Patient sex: F
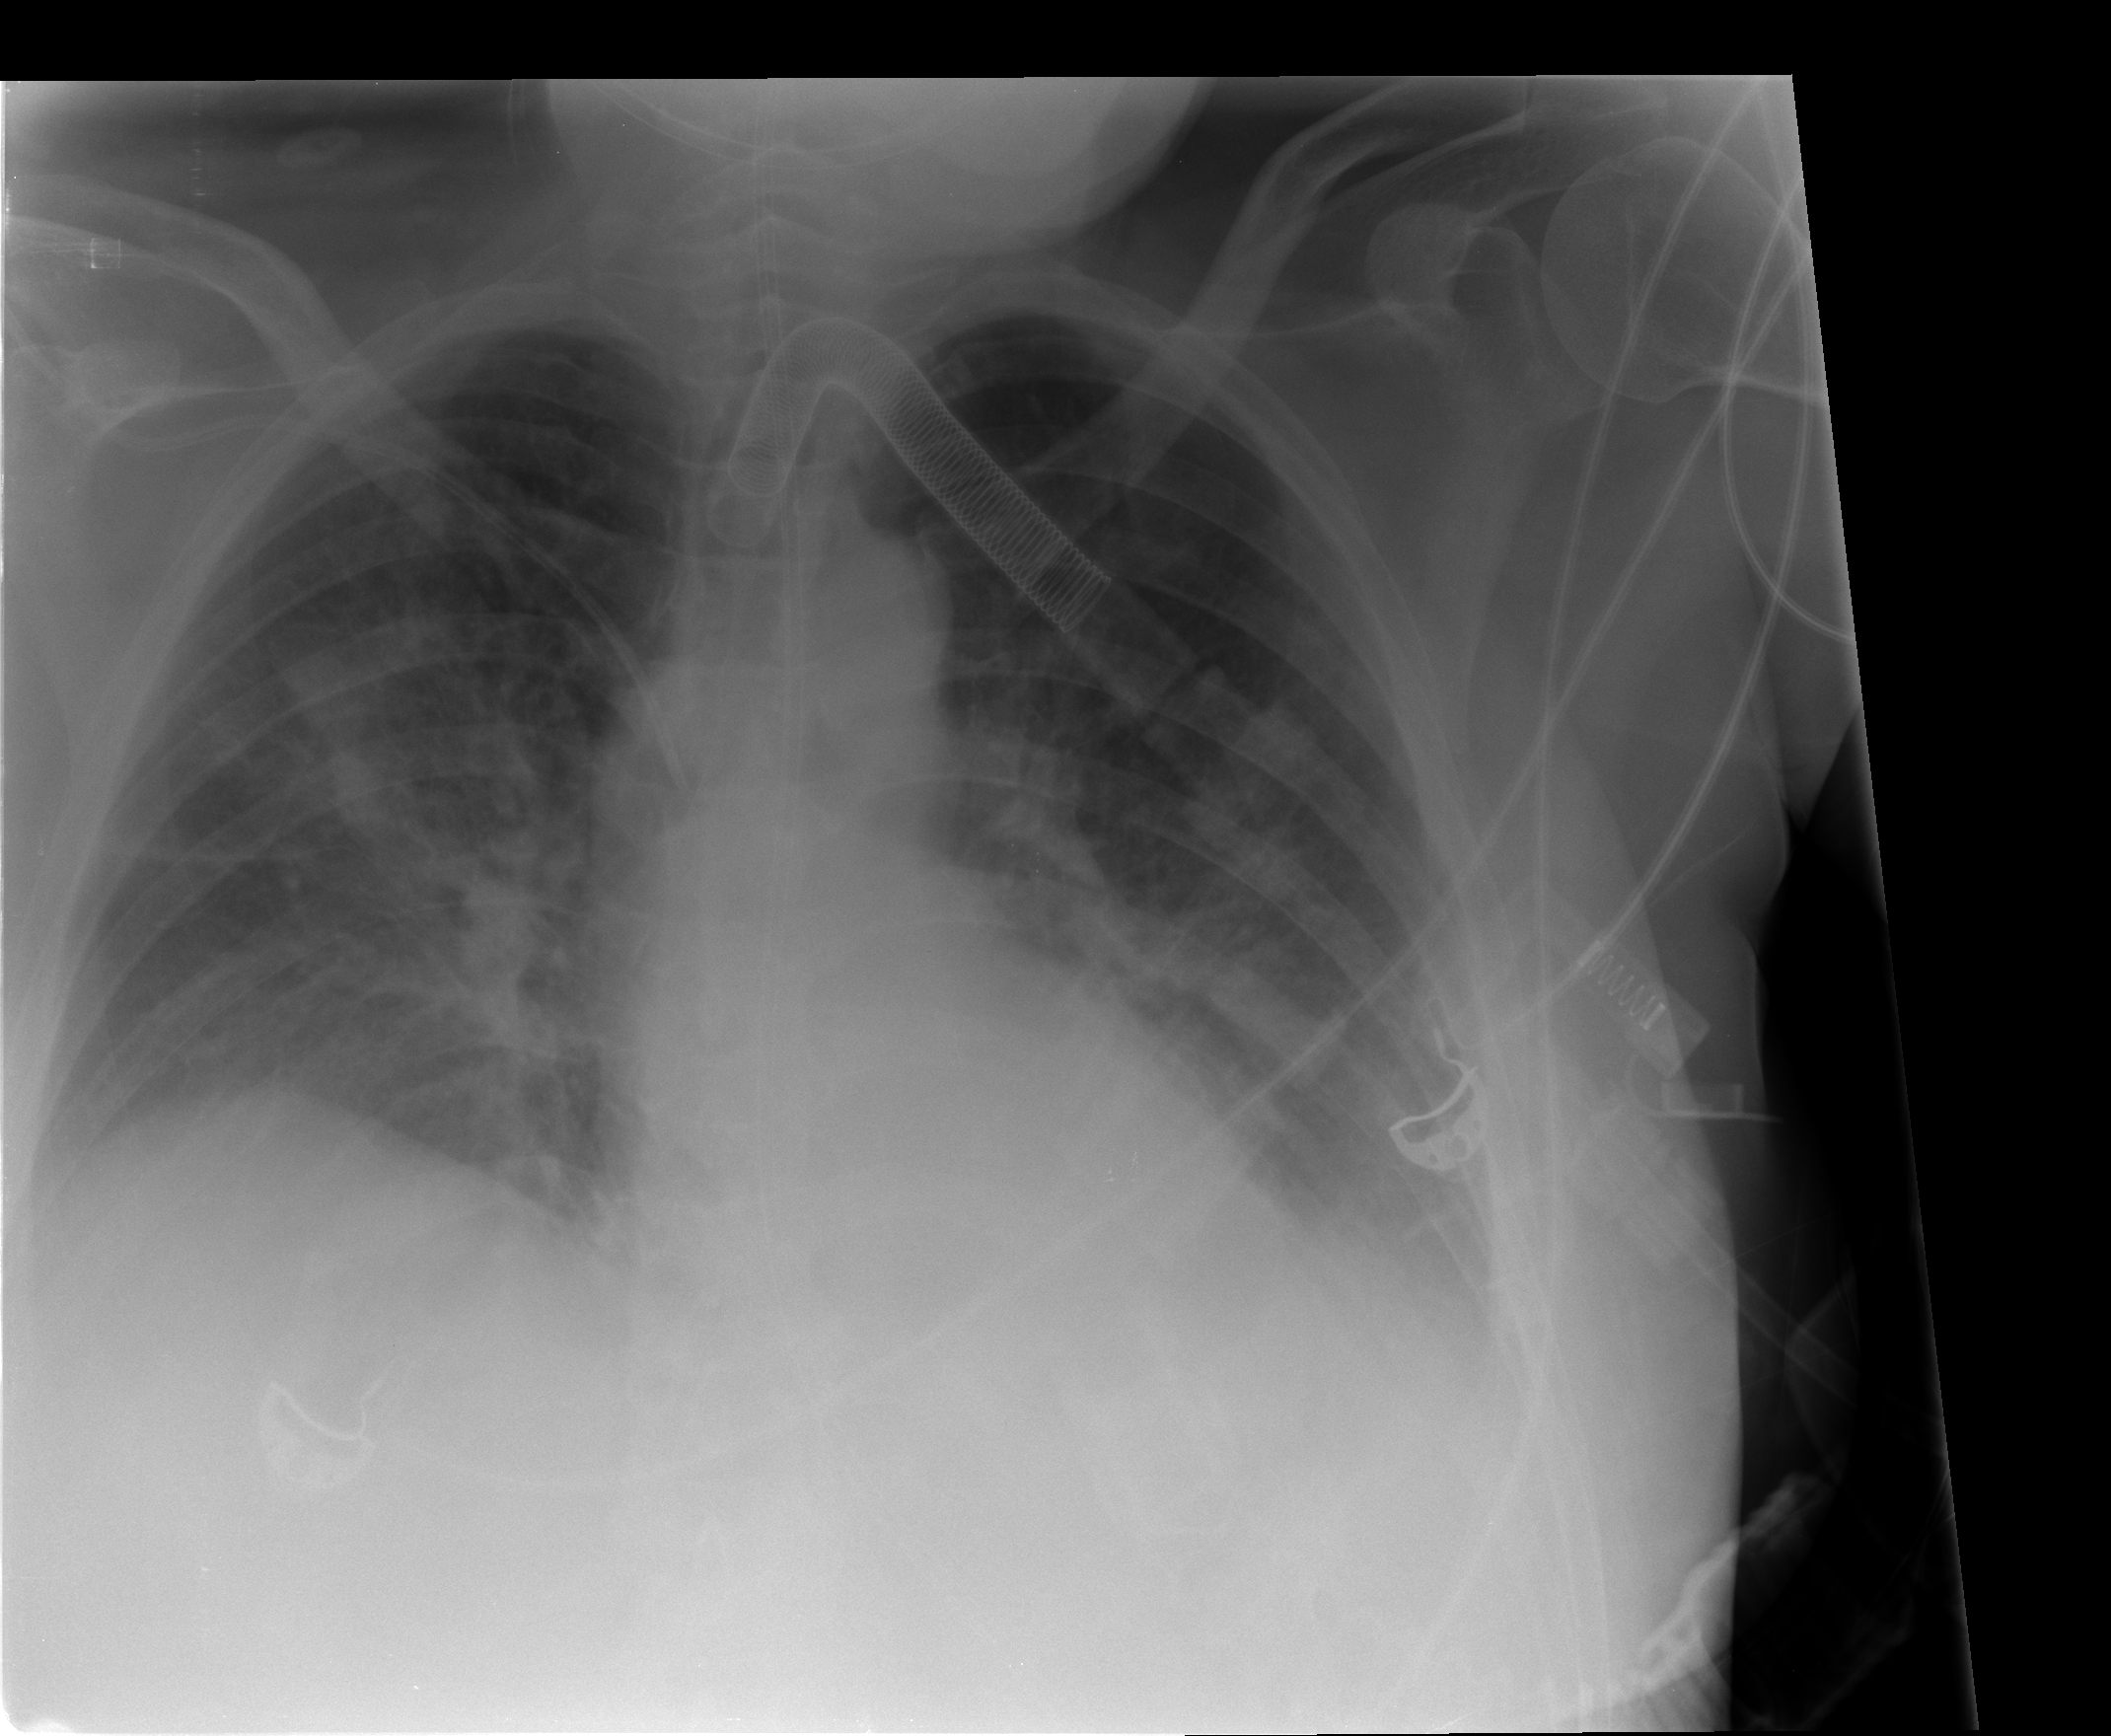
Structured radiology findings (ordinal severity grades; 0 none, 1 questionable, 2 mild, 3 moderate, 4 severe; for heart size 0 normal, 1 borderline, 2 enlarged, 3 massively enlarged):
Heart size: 0
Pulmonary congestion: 0
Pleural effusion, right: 2
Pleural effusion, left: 2
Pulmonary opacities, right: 2
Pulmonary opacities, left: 2
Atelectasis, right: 2
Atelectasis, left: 1